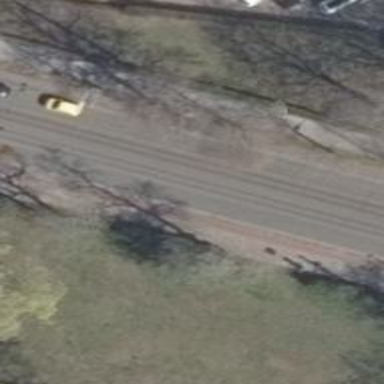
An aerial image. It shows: Tramway with electrified contact lines.